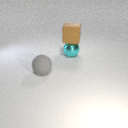
large gray rubber sphere to the left of large cyan metal sphere